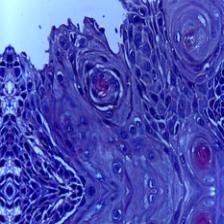
Diagnosis: OSCC